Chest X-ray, PA view. Patient: 74 years old, sex F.
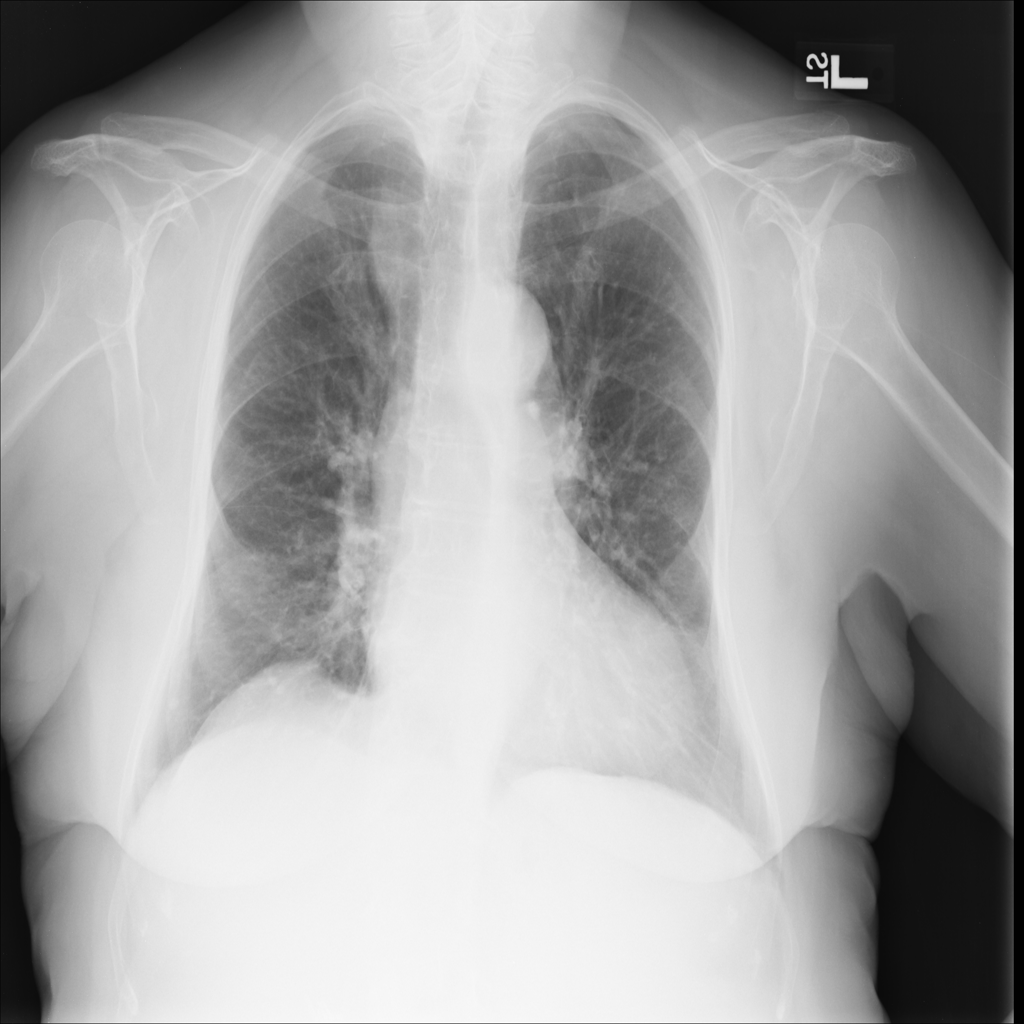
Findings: No Finding